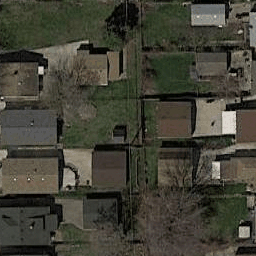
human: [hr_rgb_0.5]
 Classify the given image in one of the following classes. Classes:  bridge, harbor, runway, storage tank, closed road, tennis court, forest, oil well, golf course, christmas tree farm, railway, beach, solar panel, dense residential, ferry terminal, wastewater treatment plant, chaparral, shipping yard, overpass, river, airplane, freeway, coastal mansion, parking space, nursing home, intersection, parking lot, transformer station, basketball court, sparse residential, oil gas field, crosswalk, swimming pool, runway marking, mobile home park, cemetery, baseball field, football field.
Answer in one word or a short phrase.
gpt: dense residential